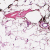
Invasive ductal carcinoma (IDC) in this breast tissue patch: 0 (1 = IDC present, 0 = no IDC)